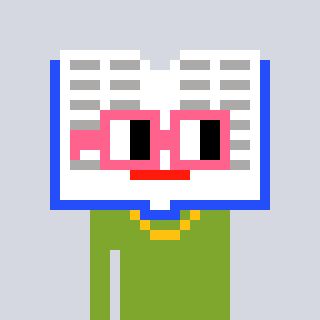
a pixel art character with square pink glasses, a dictionary-shaped head and a slimegreen-colored body on a cool background